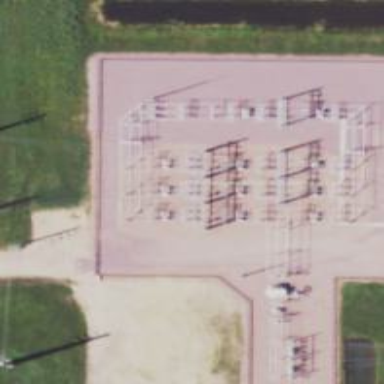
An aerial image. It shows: Switch used for power control.